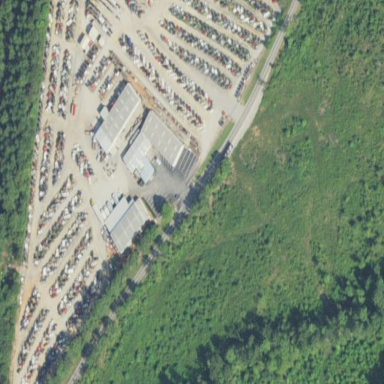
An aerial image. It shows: Industrial area designated for auto wrecking activities.